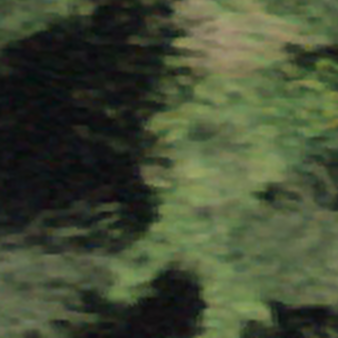
Label: other